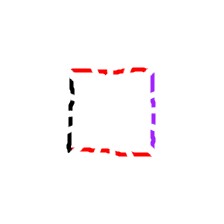
Shape: square